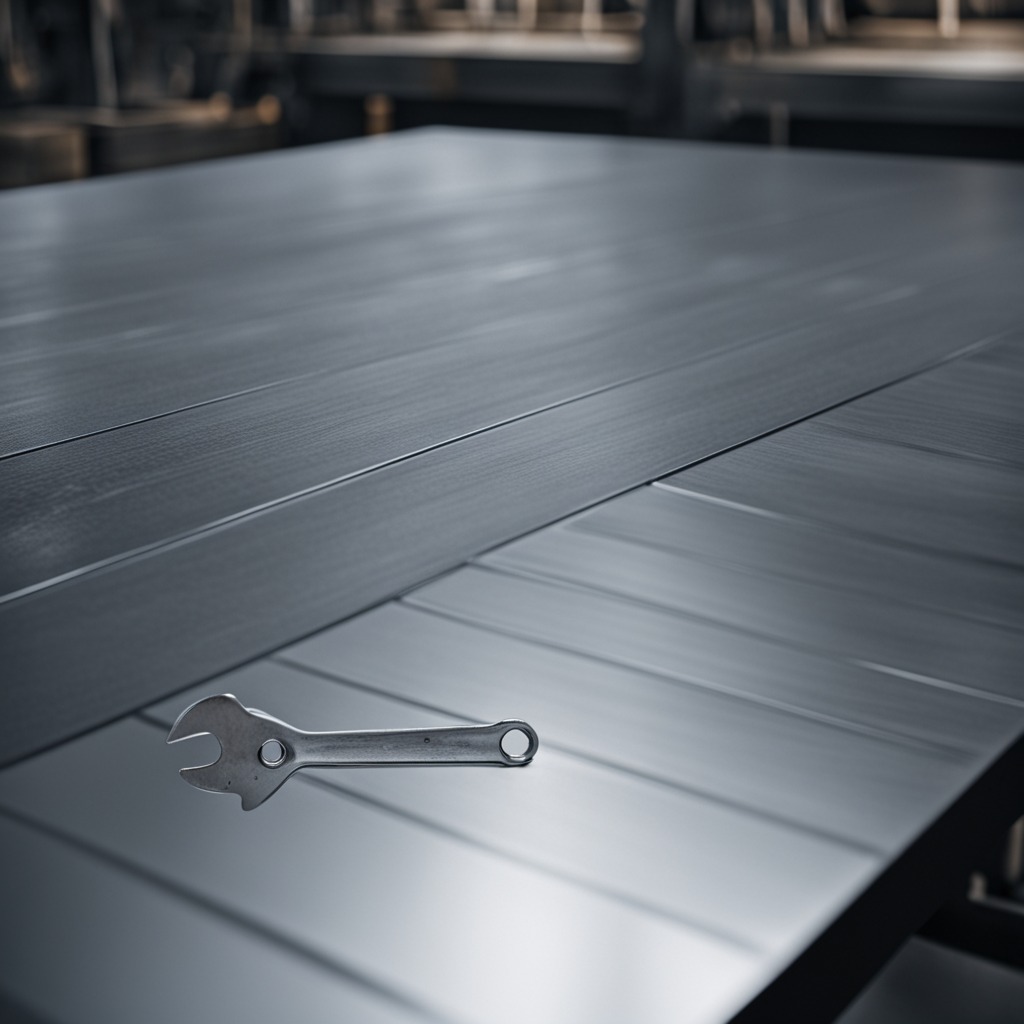
An wrench is lying on the cold steel table in a mining workshop.